Question: "An attempt to attach an auto-named database for file C:\Users\John\documents\visual studio 2010\Projects\PAS\PAS\bin\Debug//PatAddSys.mdf failed. A database with the same name exists, or specified file cannot be opened, or it is located on UNC share."
What's wrong here? I have the correct code for my path ( I think) but still this error occurs here is my database path
'''
private string dbPath = Application.StartupPath + "//PatAddSys.mdf";
'''
Here's the location of My Database

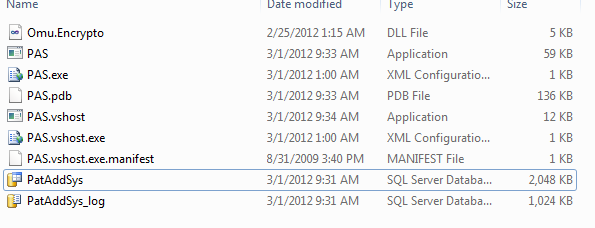
Answer: Try setting the User Instance property in your connection string to true. You need to add this to your connection string:
'''
User Instance=True
'''
Also just to be sure check again your database server as it might already contain a database with the same name.
Hope that helps.